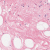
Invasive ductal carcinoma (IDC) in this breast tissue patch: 0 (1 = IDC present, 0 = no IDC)